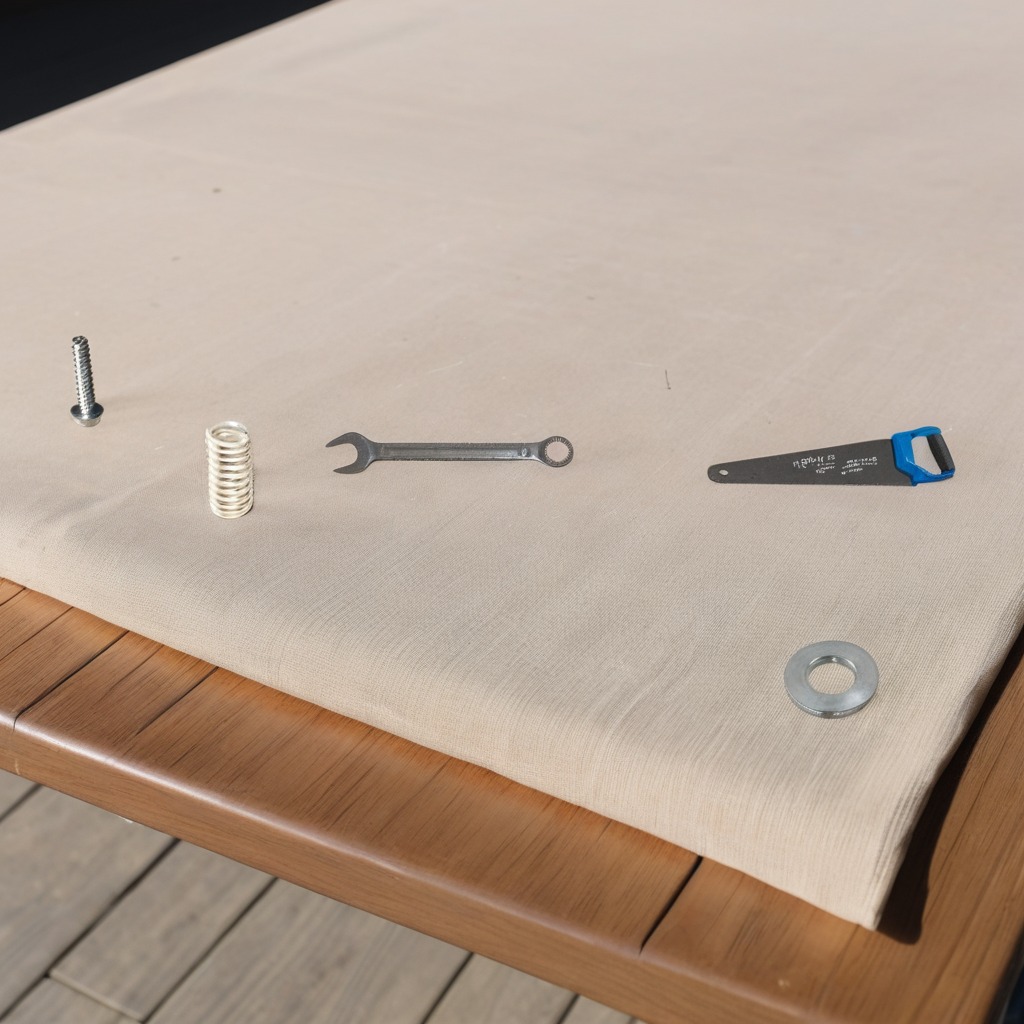
A flat metal washer, a metal machine screw, a coiled metal spring, a handheld metal saw, and a wrench are lying on the wooden table.